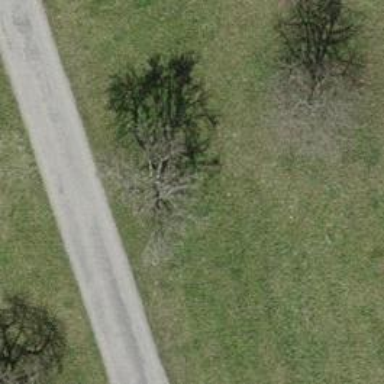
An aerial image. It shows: Single tag "natural: tree."